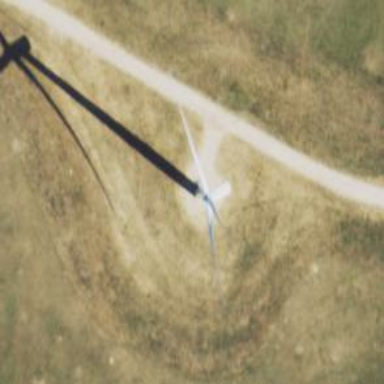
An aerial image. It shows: Wind generator using horizontal axis wind turbines.